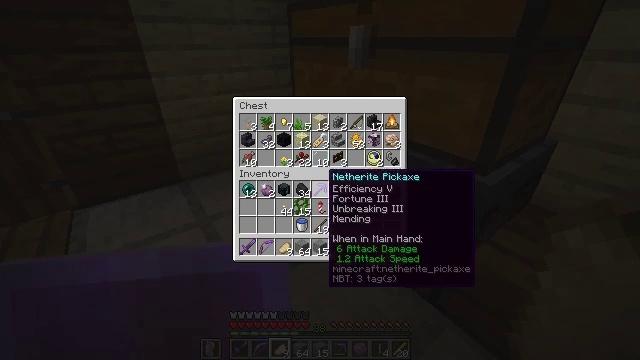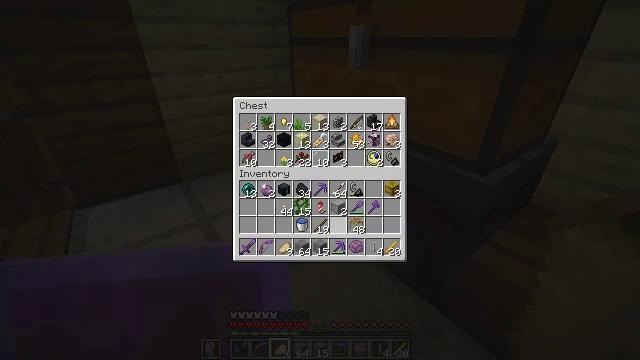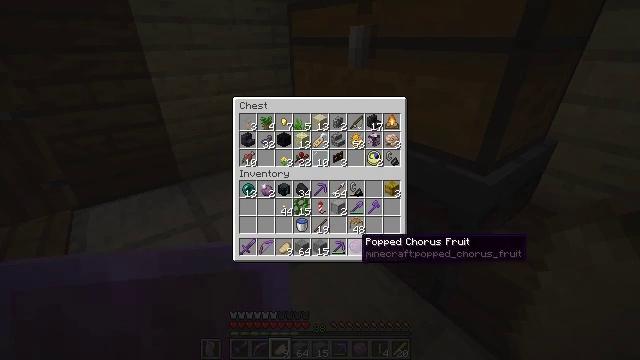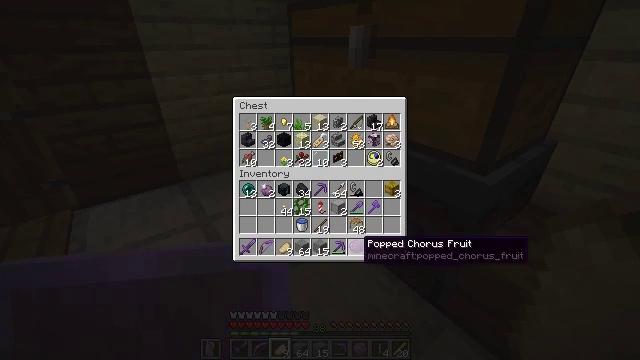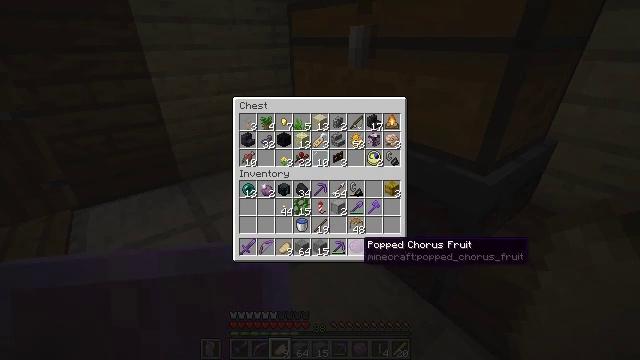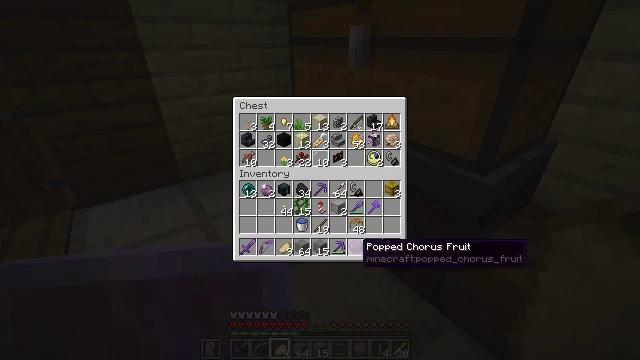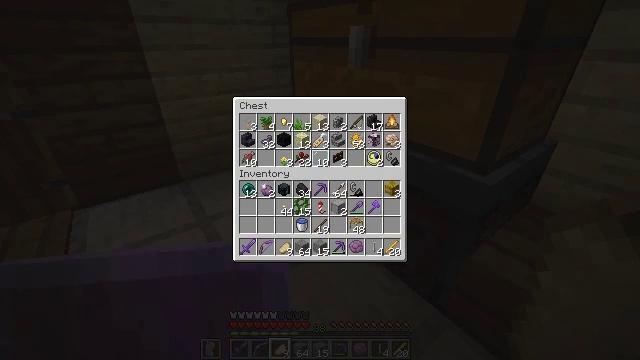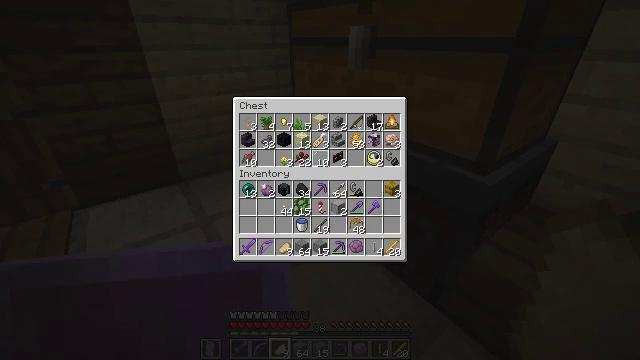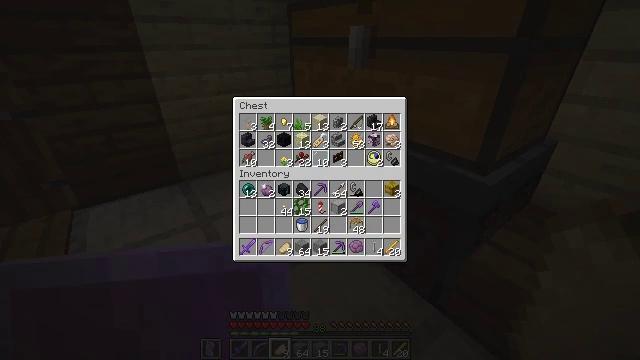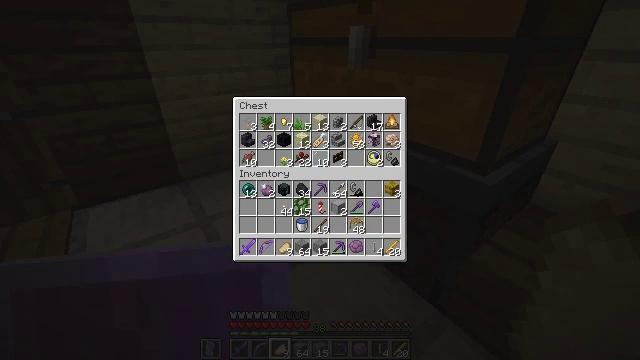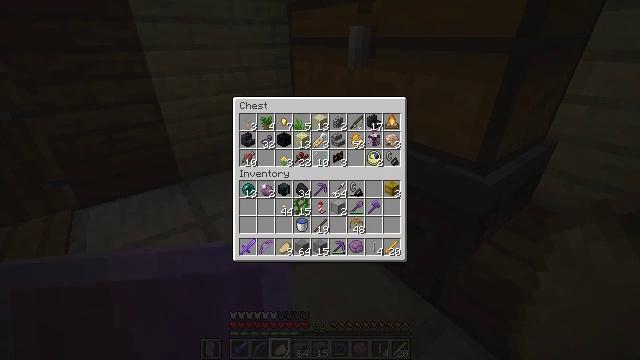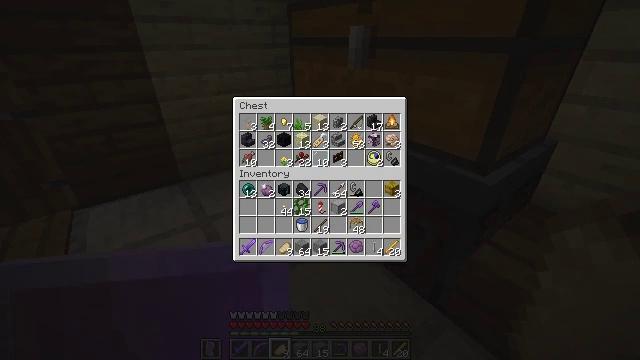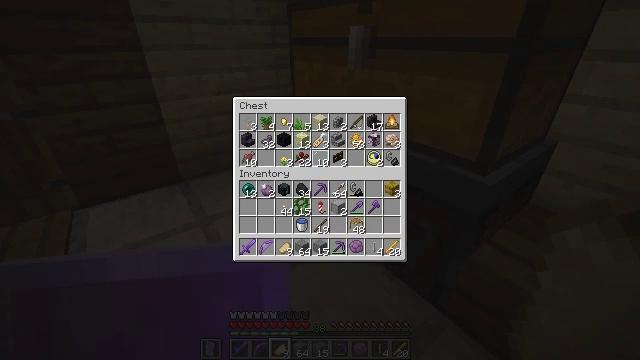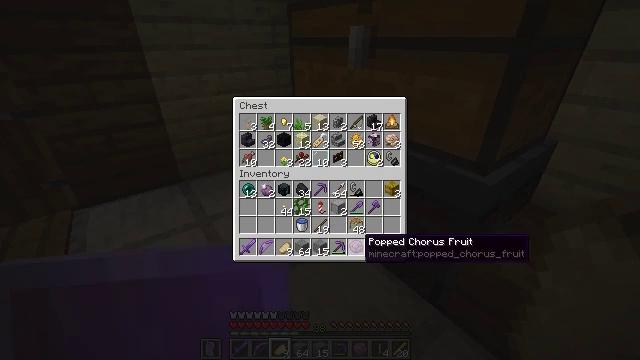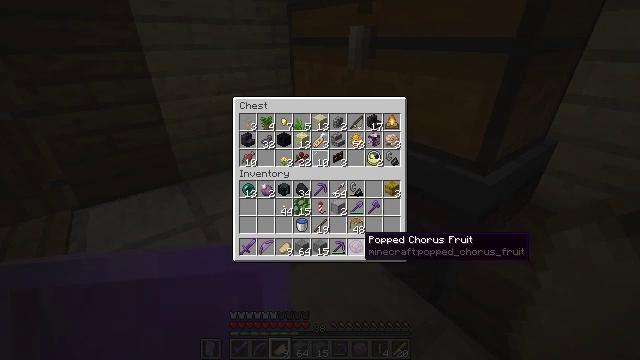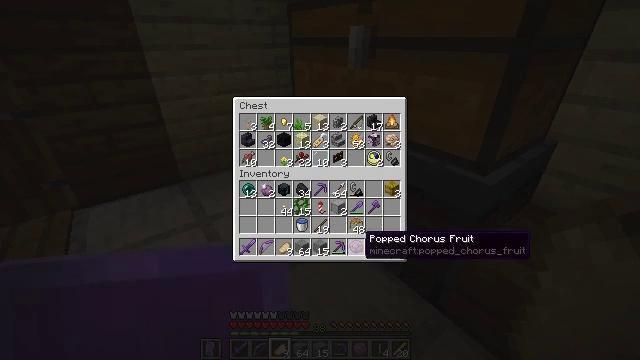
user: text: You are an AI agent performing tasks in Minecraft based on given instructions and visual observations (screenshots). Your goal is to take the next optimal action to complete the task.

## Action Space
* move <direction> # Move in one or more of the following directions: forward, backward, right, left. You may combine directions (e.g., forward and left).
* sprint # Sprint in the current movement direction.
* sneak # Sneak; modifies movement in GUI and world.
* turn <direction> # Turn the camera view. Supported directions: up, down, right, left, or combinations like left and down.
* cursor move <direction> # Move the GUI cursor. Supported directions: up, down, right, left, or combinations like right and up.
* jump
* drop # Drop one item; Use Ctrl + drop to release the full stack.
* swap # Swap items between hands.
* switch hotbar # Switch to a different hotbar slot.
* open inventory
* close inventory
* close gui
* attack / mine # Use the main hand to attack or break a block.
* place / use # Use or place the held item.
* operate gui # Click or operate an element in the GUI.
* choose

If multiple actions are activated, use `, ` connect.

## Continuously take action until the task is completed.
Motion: motion action
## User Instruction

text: craft item end rod
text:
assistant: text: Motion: turn right and down
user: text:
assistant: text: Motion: sneak, turn right and down
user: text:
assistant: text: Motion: sneak
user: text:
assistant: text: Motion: sneak
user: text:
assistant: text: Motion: sneak
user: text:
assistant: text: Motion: sneak
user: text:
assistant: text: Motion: sneak
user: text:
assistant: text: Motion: sneak
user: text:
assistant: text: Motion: sneak
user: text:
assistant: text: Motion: sneak
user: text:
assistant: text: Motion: sneak
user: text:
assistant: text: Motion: sneak
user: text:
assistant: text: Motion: sneak
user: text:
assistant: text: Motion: sneak
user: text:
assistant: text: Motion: sneak
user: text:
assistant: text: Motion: sneak
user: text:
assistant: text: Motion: sneak
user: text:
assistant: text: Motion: sneak, turn left
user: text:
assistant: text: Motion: sneak, turn left and up
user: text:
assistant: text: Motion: sneak
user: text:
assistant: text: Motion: sneak, turn left and up
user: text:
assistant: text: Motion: sneak, turn left and up
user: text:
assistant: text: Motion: sneak, turn left
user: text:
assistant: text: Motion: sneak
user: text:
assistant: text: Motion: sneak
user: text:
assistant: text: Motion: sneak
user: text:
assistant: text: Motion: sneak
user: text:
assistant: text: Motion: sneak
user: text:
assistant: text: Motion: sneak, attack / mine
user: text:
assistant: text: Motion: sneak, attack / mine